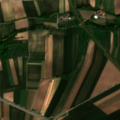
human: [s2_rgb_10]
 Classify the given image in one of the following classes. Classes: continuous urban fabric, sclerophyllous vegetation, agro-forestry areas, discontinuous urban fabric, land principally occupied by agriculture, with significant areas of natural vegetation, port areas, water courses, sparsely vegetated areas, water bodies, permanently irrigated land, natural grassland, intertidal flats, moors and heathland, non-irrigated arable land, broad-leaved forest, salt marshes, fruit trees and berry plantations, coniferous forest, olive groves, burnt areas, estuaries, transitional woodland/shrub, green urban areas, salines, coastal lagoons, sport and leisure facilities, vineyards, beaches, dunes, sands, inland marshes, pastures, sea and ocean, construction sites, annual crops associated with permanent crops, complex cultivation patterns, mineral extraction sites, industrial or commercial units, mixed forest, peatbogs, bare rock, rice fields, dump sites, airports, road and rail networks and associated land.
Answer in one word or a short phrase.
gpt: non-irrigated arable land, land principally occupied by agriculture, with significant areas of natural vegetation